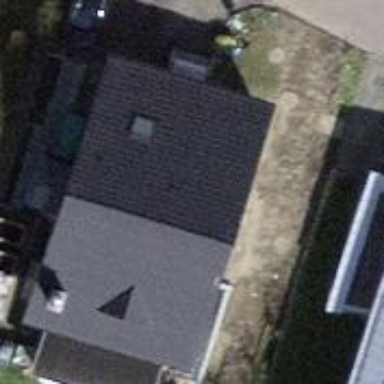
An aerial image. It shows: Building with tile roof.